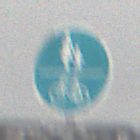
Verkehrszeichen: GemeinsamerGehUndRadweg
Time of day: MorningAfternoon
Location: Outdoor (Nature)
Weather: Overcast
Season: Winter
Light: Natural